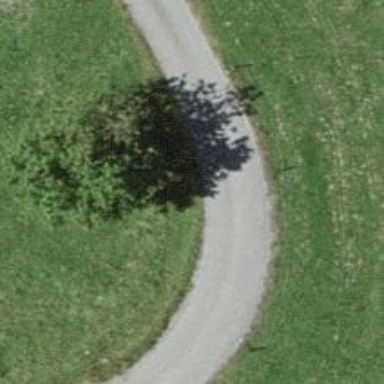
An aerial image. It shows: Well-maintained track road of grade 1.